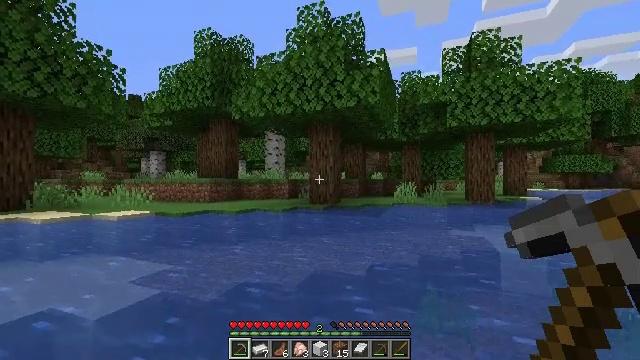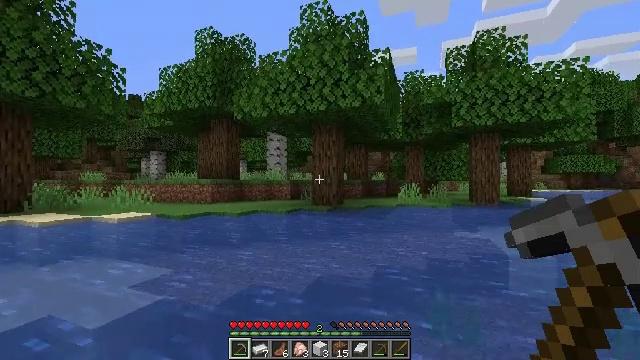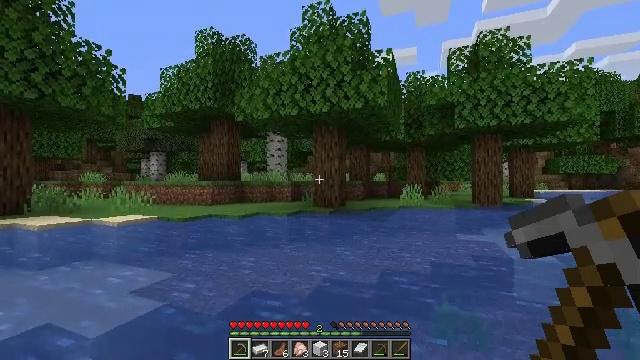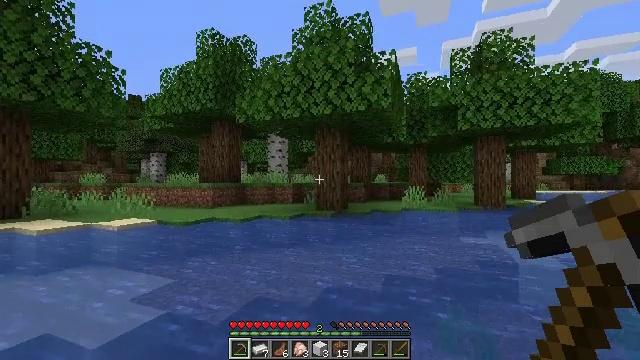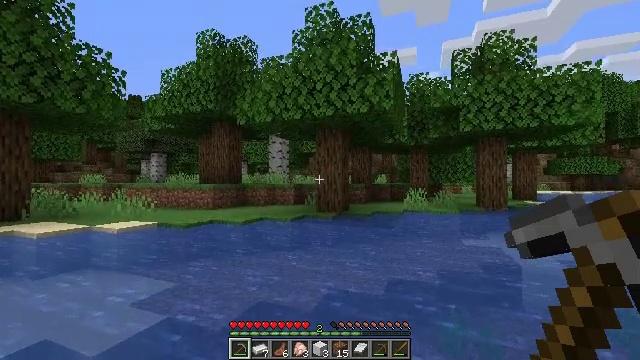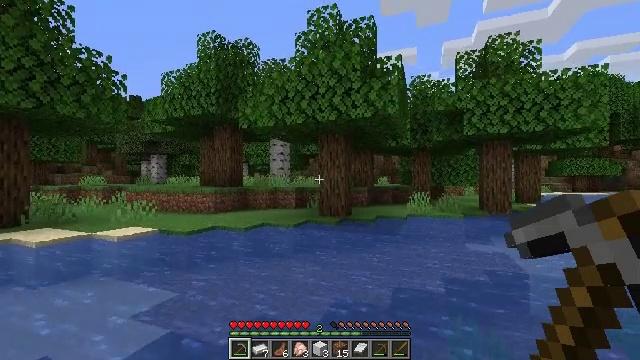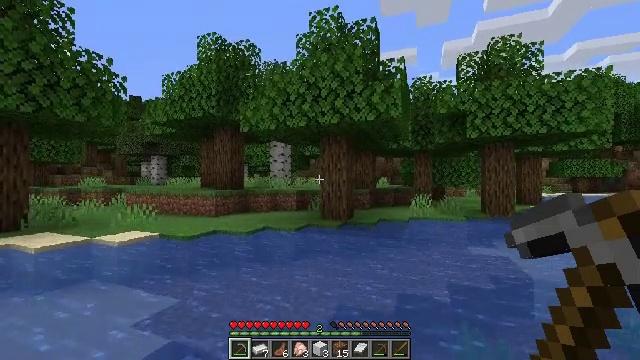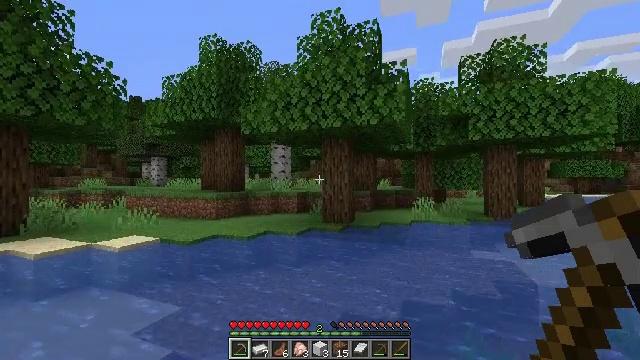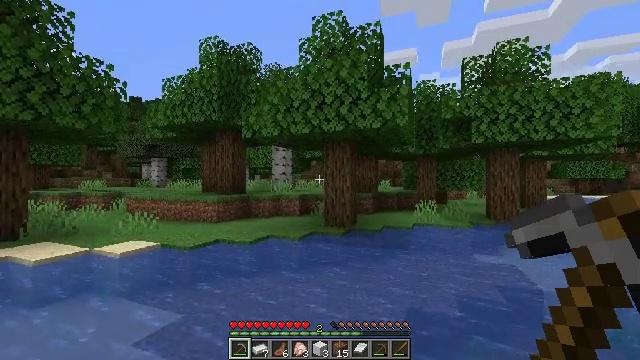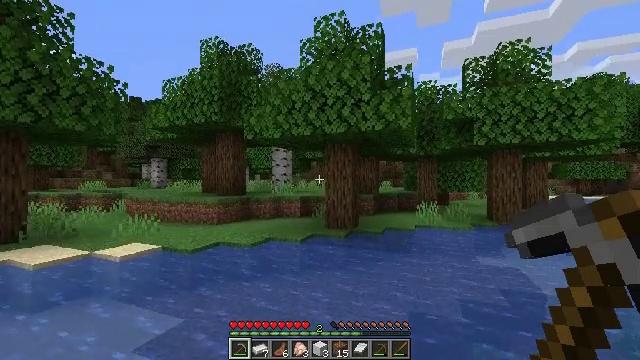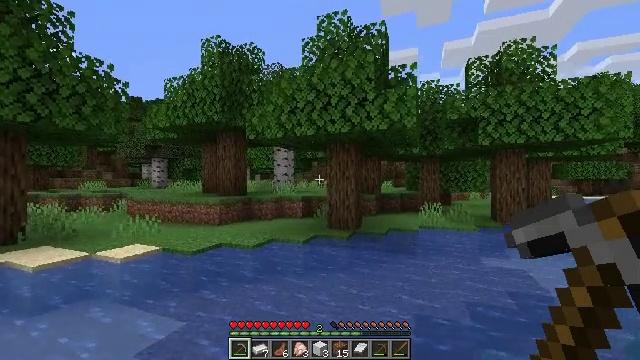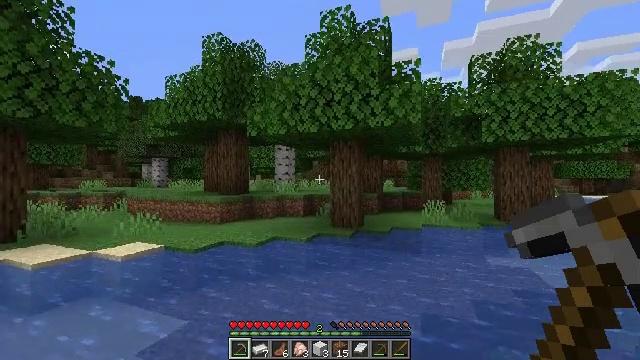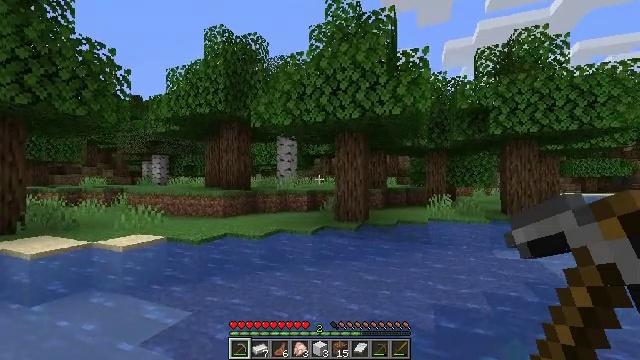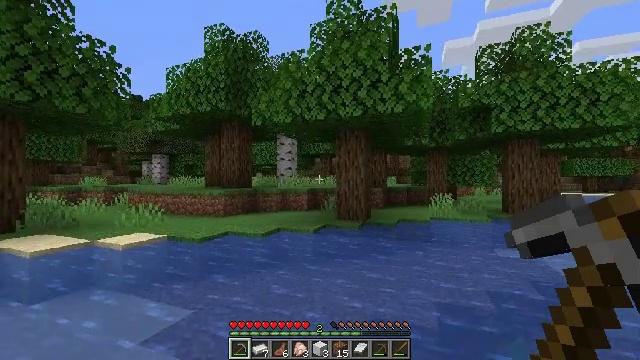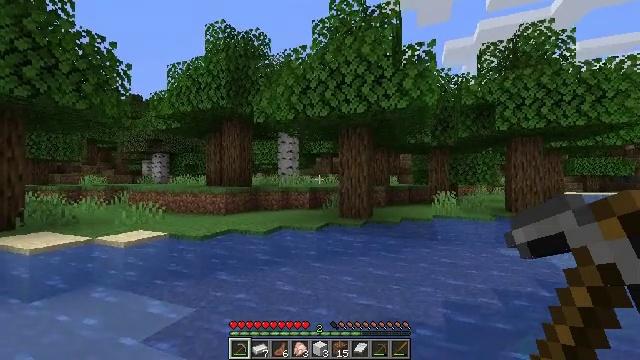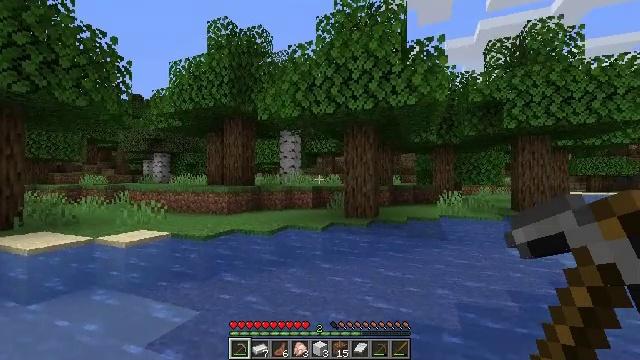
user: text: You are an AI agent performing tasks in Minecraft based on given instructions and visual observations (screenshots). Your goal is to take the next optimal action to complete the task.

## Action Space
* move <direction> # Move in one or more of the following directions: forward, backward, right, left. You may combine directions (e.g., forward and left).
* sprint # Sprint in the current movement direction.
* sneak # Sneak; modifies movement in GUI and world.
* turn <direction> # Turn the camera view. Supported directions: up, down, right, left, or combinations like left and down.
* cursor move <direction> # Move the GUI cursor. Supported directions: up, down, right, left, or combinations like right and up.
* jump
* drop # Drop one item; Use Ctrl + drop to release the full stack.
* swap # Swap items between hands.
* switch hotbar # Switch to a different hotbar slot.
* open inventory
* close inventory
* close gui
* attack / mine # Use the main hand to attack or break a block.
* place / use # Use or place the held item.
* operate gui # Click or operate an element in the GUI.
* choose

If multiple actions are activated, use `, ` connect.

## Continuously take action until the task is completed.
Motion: motion action
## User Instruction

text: Mine the chest to collect it.
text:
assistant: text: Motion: move forward and move left, jump
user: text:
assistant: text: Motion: move forward and move left, jump
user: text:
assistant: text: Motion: move forward and move left, jump
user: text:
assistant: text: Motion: move forward and move left, jump
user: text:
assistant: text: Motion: move forward and move left, jump
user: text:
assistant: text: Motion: move forward and move left, jump
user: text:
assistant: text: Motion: move forward and move left, jump
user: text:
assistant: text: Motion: move forward and move left, jump
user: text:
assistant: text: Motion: move forward and move left, jump
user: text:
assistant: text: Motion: move forward and move left, jump
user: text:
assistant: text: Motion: move forward and move left, jump
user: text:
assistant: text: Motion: move forward and move left, jump
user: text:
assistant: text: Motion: move forward and move left, jump
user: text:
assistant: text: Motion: move forward and move left, jump
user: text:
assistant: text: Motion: move forward and move left, jump
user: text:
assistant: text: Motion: move forward and move left, jump
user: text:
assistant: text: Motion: move forward and move left, jump
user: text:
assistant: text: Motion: move forward, jump
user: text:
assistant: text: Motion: move forward, jump
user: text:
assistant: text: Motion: move forward, jump
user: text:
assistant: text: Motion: move forward, jump
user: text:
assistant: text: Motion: move forward, jump
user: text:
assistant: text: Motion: move forward, jump
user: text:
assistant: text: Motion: move forward, jump
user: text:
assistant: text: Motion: move forward, jump
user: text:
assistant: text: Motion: move forward, jump
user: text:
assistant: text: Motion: move forward, jump
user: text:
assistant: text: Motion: move forward, jump
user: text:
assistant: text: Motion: move forward, jump
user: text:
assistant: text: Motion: move forward, jump